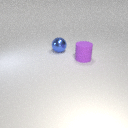
large blue metal sphere behind large purple rubber cylinder